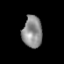
Tissue: prostate
Cell type: T cells
Senescence score: 0.7015
Nuclear area (px): 612
Mean DAPI intensity: 140.361